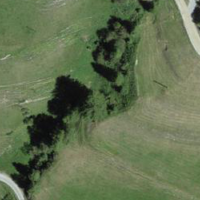
EUNIS habitat code: 26
Species observed at this site:
Laserpitium latifolium
Saxifraga paniculata
Cypripedium calceolus
Plantago media
Lilium bulbiferum